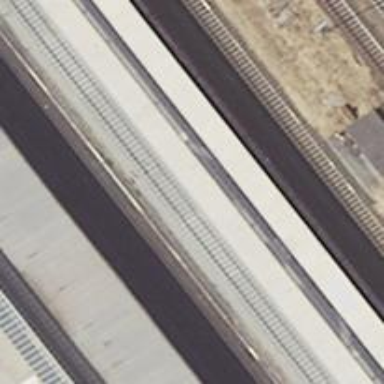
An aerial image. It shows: Close-up of railway platform edge.